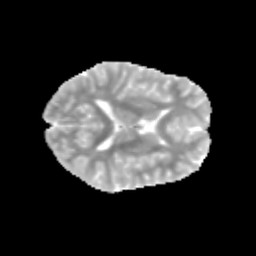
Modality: MD
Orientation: axial
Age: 13
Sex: female
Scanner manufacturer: siemens
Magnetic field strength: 3 T
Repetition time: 3.8 s
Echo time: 0.07 s